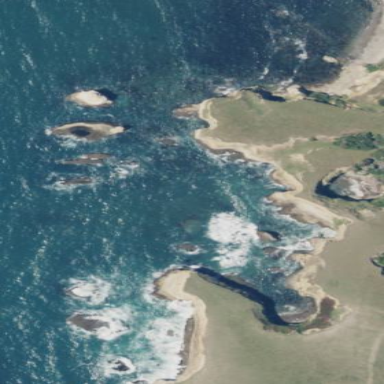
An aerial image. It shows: Natural rock reef.